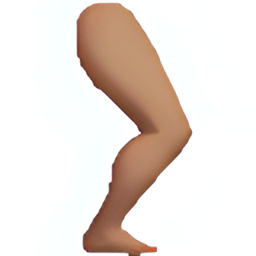
Name: leg
Emoji: 🦵🏽
Group: People & Body
Sub-group: body-parts